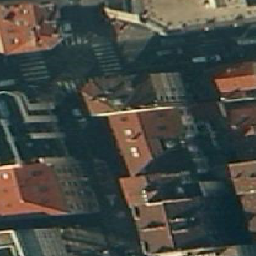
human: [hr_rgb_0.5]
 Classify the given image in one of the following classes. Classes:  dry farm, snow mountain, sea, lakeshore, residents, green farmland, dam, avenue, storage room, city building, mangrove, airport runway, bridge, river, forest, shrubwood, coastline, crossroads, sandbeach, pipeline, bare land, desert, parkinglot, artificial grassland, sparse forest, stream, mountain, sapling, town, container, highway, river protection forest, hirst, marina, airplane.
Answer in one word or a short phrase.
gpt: city building